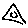
Label: triangle